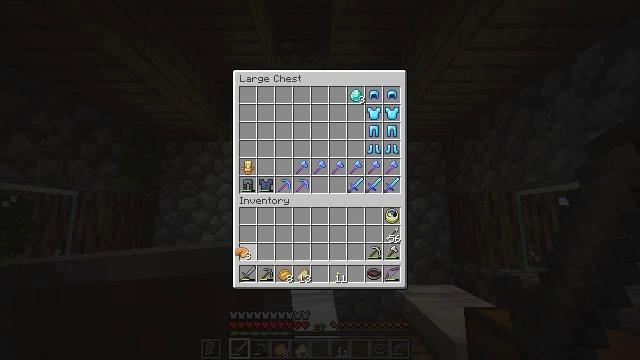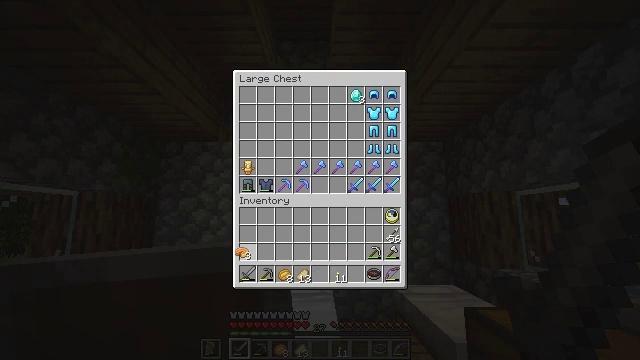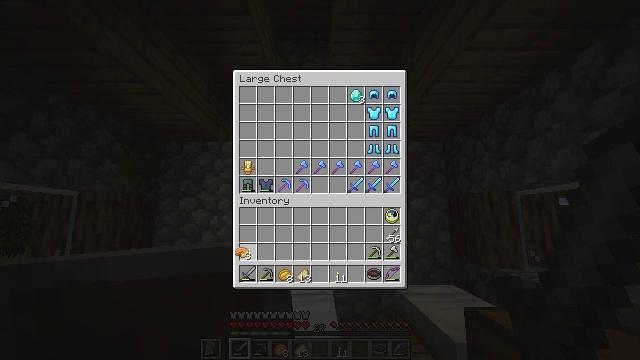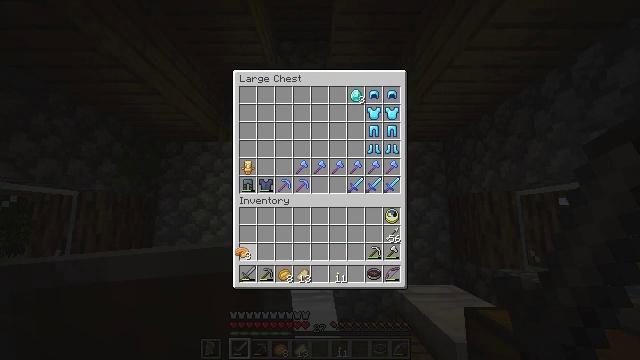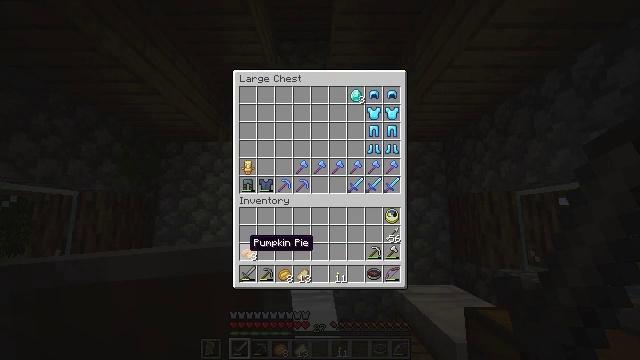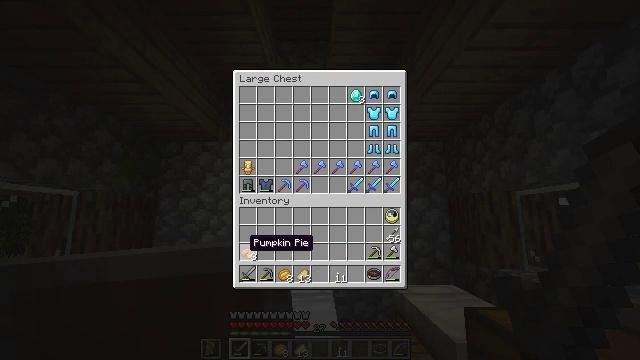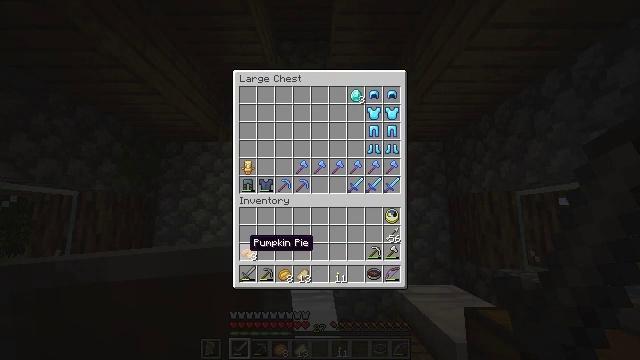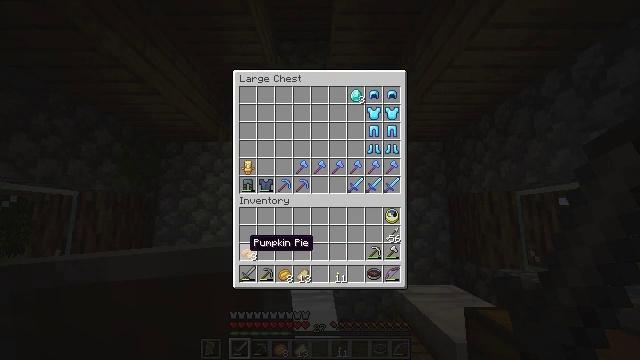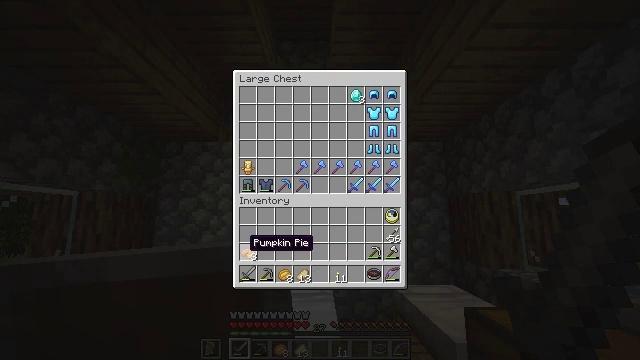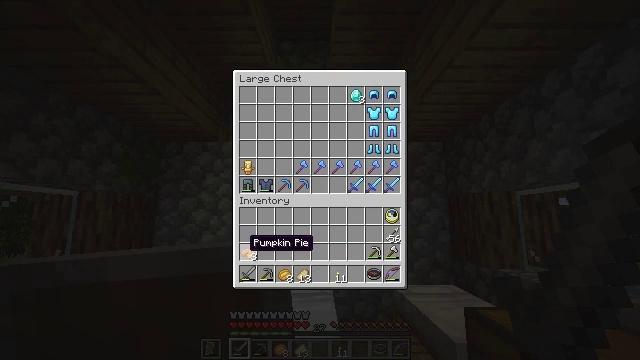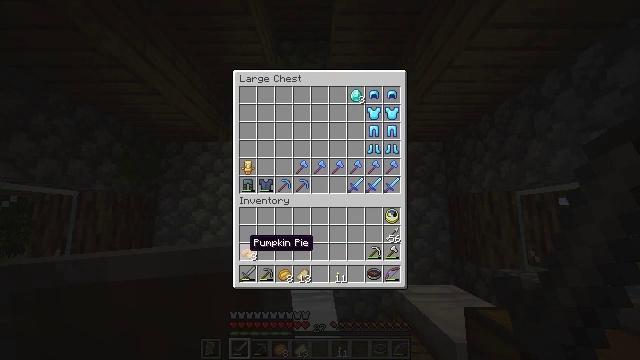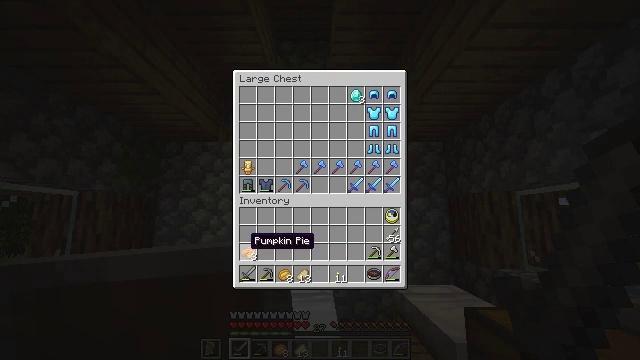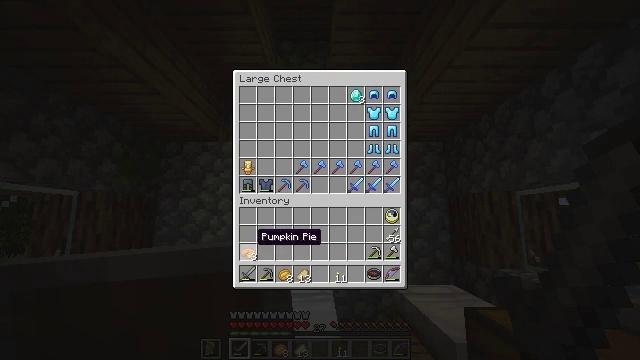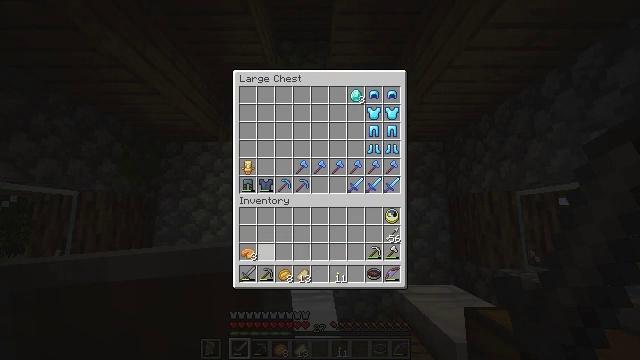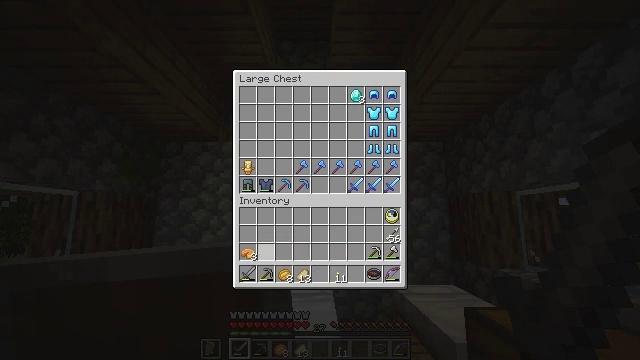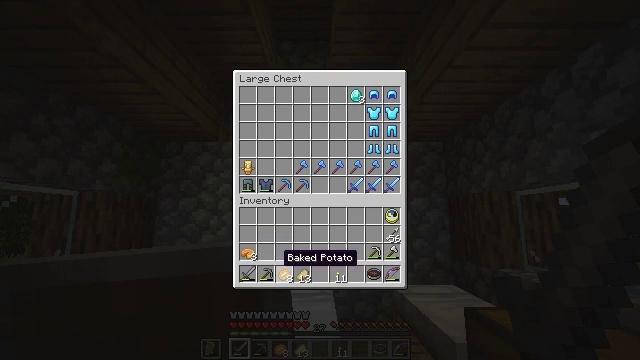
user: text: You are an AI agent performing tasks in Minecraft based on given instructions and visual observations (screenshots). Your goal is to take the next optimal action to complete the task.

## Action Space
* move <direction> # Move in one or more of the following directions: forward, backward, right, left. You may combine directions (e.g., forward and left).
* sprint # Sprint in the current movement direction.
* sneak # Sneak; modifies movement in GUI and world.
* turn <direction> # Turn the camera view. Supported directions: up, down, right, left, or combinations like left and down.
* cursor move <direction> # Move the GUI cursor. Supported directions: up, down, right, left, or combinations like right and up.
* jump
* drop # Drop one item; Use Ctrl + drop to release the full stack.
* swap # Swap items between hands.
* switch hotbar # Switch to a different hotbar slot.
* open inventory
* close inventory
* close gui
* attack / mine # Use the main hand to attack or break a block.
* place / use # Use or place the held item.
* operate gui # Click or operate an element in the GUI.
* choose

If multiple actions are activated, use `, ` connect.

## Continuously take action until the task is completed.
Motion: motion action
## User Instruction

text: Break the white bed to relocate it.
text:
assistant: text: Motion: operate gui
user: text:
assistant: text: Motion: operate gui
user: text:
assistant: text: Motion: operate gui
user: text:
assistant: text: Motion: no_op
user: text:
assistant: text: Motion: no_op
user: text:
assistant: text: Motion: no_op
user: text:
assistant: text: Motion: no_op
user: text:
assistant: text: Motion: no_op
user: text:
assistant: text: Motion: no_op
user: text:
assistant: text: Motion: no_op
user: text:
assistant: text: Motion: no_op
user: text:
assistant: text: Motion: cursor move right
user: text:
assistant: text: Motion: cursor move right
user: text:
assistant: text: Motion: cursor move right and down
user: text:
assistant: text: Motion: no_op
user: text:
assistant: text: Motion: no_op
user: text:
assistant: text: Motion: no_op
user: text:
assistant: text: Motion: no_op
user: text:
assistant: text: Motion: no_op
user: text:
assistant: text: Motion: cursor move right
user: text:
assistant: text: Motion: no_op
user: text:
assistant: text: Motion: no_op
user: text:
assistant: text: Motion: no_op
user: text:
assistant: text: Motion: no_op
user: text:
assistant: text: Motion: no_op
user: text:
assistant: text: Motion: no_op
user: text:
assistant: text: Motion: no_op
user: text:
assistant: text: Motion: no_op
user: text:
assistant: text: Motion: no_op
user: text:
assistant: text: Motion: no_op